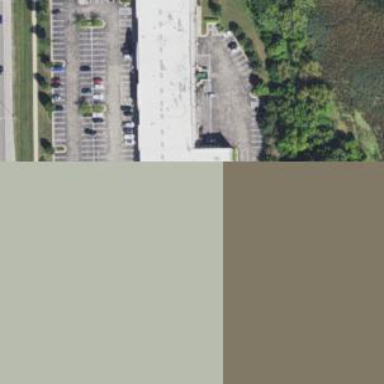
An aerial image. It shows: Commercial building.